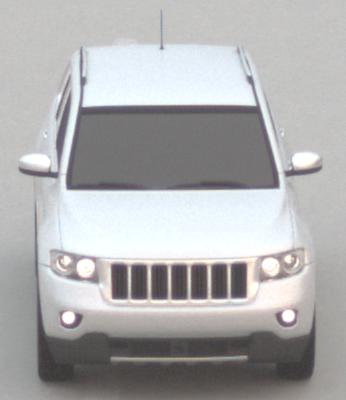
Make: Jeep
Model: Grand Cherokee
Detailed model: WK2
Model produced from: 2010
Model produced until: 2021
Doors: 5
Color: white
Road condition: dry road
Daytime: sunrise or sunset
Contrast: low contrast